Field crop: maize
Growth stage: 1
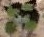
Species: chenopodium